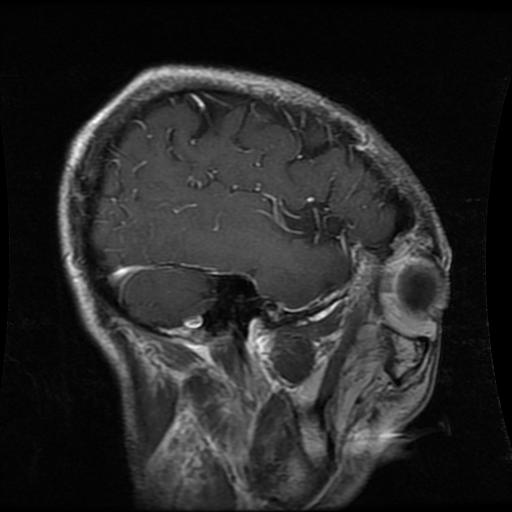
Label: glioma